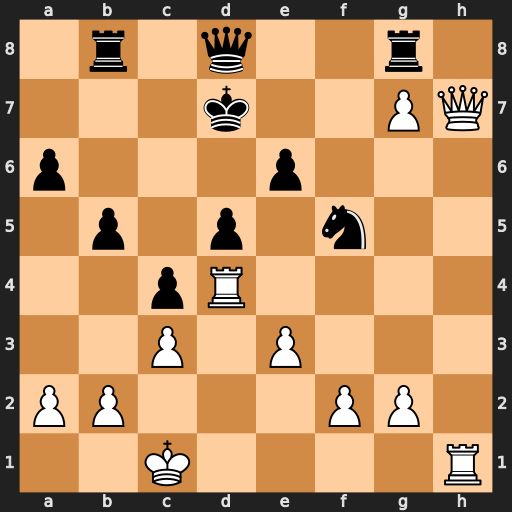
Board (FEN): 1r1q2r1/3k2PQ/p3p3/1p1p1n2/2pR4/2P1P3/PP3PP1/2K4R
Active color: w
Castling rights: -
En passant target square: -
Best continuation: Rxd5+ exd5 Qxf5+ Kc7 Rh6